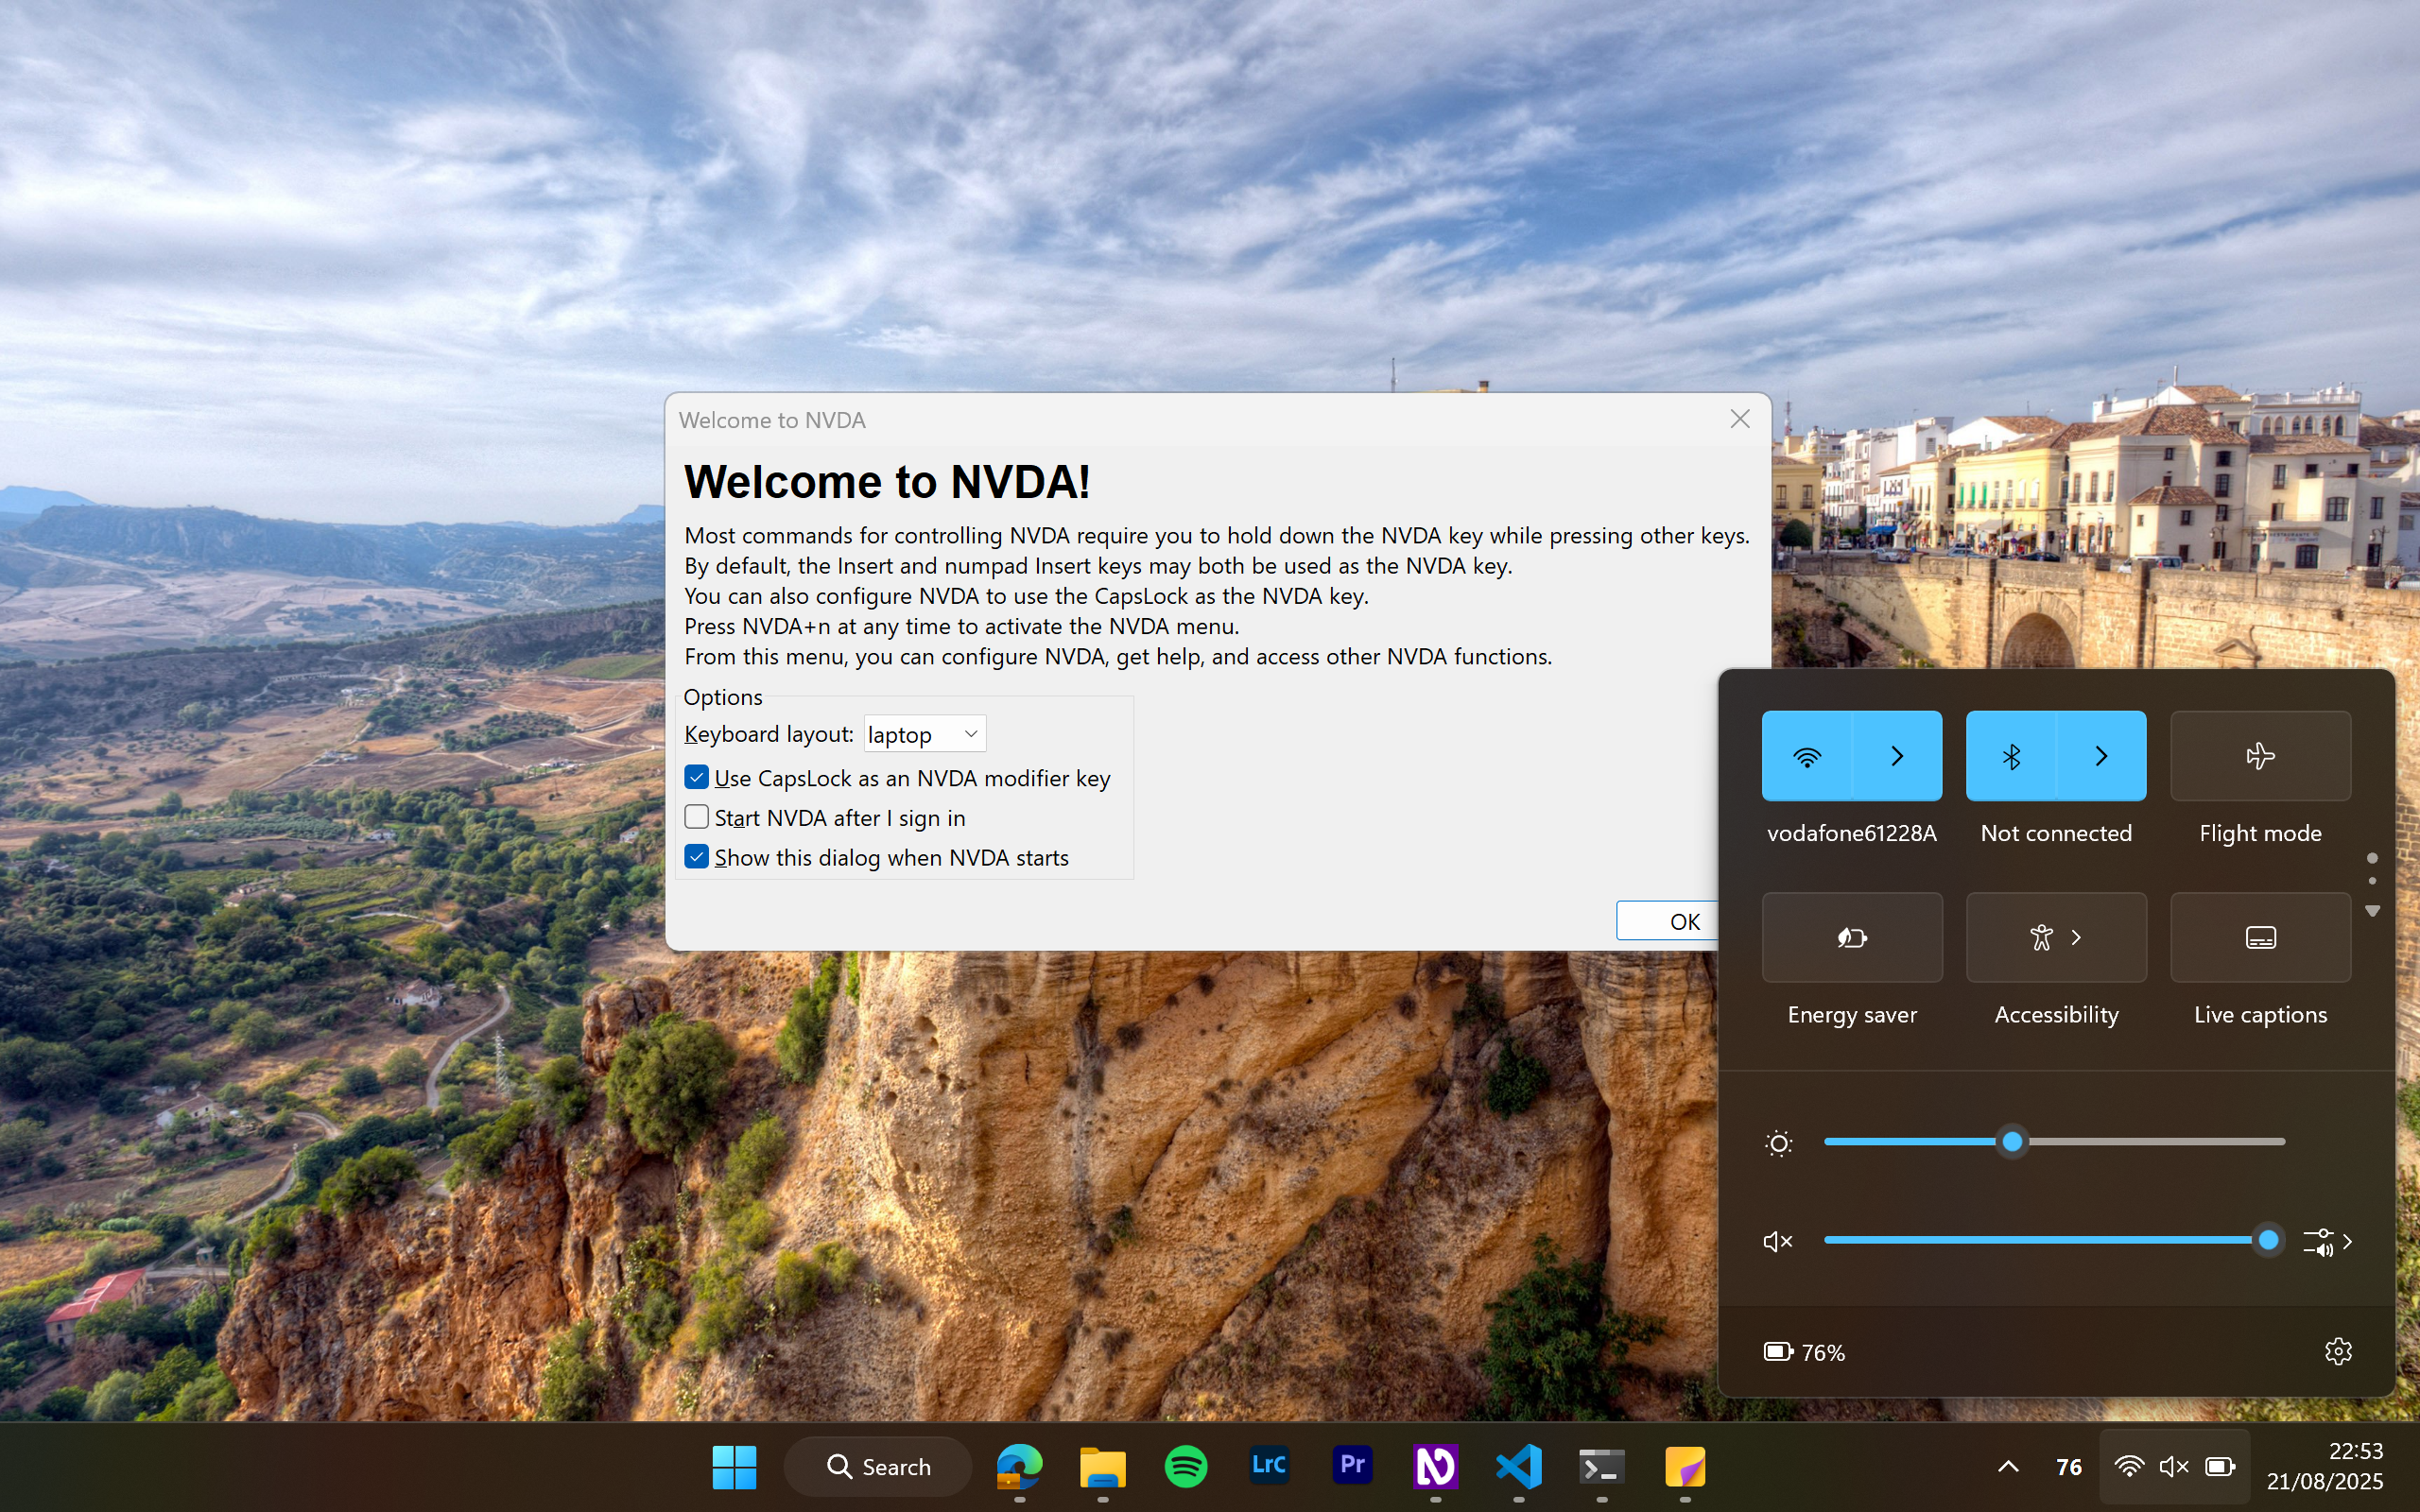
UI elements on screen:
"Desktop - window"
"window"
"System - menu bar - Contains commands to manipulate the window"
"title bar - value: Google Gemini"
"Minimise - button - Moves the window out of the way"
"Maximise - button - Makes the window full screen"
"Close - button - Closes the window"
"window"
"Welcome to NVDA - window"
"title bar - value: Welcome to NVDA"
"Close - button - Closes the window"
"Welcome to NVDA - dialog - Welcome to NVDA!
Most commands for controlling NVDA require you to hol..."
"Welcome to NVDA! - window"
"Welcome to NVDA! - text"
"Most commands for controlling NVDA require you to hold down the NVDA key while pressing other key..."
"Options - window"
"Options - grouping"
"Keyboard layout: - window"
"Keyboard layout: - text"
"Keyboard layout: - window"
"Keyboard layout: - combo box - value: laptop"
"Keyboard layout: - text - value: laptop"
"Open - button"
"Use CapsLock as an NVDA modifier key - window"
"Use CapsLock as an NVDA modifier key - check box"
"Start NVDA after I sign in - window"
"Start NVDA after I sign in - check box"
"Show this dialog when NVDA starts - window"
"Show this dialog when NVDA starts - check box"
"OK - window"
"OK - button"
"window"